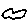
Label: cloud